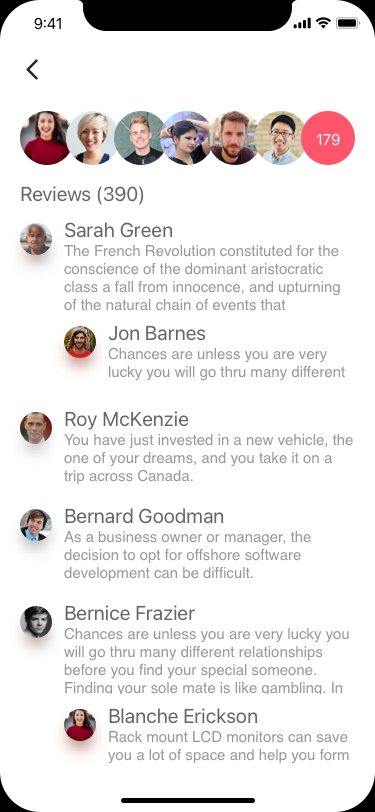
Text in this UI design:
Sarah Green
The French Revolution constituted for the conscience of the dominant aristocratic class a fall from innocence, and upturning of the natural chain of events that resounded all over Europe
Jon Barnes
Chances are unless you are very lucky you will go thru many different relationships before you find your special someone. Finding your sole mate is like gambling. In poker and blackjack you may have to play dozens of hands until you get a winning hand, and it is the same with relationships.

During your life you will probably meet some people who seem like they may be the one, or that they are close, but still have the feeling that something else is missing. My advice is that if you are not happy, because something seems like it is missing, then it usually is not right.

Before I found my special someone, I was in a relationship for over 10 years, and I thought everything was great, until I started to seriously consider getting married. Then I noticed that we had so little in common and in reality wanted so many different things out of life and one day we both realized there was much about each of us that we both wanted from someone, but it was not us that we wanted.

Then one day I decided I had enough of trying to go to clubs and bars to meet people. I was sick and tired of trying to find someone in the time it takes to finish a drink. It always seemed the ladies I would meet were all wrong for me, or they seemed great after talking to them for 5 minutes but they seemed to have no interest in me.

Then one day I had an idea, it was not an original idea but I decided to use the internet to try to find the right person for me. So I proceeded to make a myspace profile. On this page I tried to put the real me and not the funny guy trying to be charming that was looking for love at the bar.

And as I would at the poker rooms I went all in, I poured my heart and sole into this. I wrote what I wanted and wrote down who I truly think I am and not who I want to be, and I was rewarded by 1 email responding to my site.

It was amazing; the response I got was like a dream. Imagine you are sitting in a Las Vegas casino playing poker. You are down to your last few dollars, you go all in and you wind up being dealt a Royal Flush, and suddenly the sky is bluer, the grass is greener, and all your worries seem to just fade away.

At first things were a little awkward for the both of us. We decided to hold of on actually meeting until we got to know each other first. We spent a month just talking everyday on the internet. You can really open up to someone and show them the real you and not have to worry about rejection on the internet, after all you are just a faceless ghost, and if things don’t work out you could be sitting next to her on the bus one day without ever knowing it.

The key to finding happiness is realizing you are going to bust more then you are going to get blackjack, but you must keep trying, trying to remember you only need to find the real thing once.
Roy McKenzie
You have just invested in a new vehicle, the one of your dreams, and you take it on a trip across Canada.
Bernard Goodman
As a business owner or manager, the decision to opt for offshore software development can be difficult.
Bernice Frazier
Chances are unless you are very lucky you will go thru many different relationships before you find your special someone. Finding your sole mate is like gambling. In poker and blackjack you may have to play dozens of hands until you get a winning hand, and it is the same with relationships.

During your life you will probably meet some people who seem like they may be the one, or that they are close, but still have the feeling that something else is missing. My advice is that if you are not happy, because something seems like it is missing, then it usually is not right.

Before I found my special someone, I was in a relationship for over 10 years, and I thought everything was great, until I started to seriously consider getting married. Then I noticed that we had so little in common and in reality wanted so many different things out of life and one day we both realized there was much about each of us that we both wanted from someone, but it was not us that we wanted.

Then one day I decided I had enough of trying to go to clubs and bars to meet people. I was sick and tired of trying to find someone in the time it takes to finish a drink. It always seemed the ladies I would meet were all wrong for me, or they seemed great after talking to them for 5 minutes but they seemed to have no interest in me.

Then one day I had an idea, it was not an original idea but I decided to use the internet to try to find the right person for me. So I proceeded to make a myspace profile. On this page I tried to put the real me and not the funny guy trying to be charming that was looking for love at the bar.

And as I would at the poker rooms I went all in, I poured my heart and sole into this. I wrote what I wanted and wrote down who I truly think I am and not who I want to be, and I was rewarded by 1 email responding to my site.

It was amazing; the response I got was like a dream. Imagine you are sitting in a Las Vegas casino playing poker. You are down to your last few dollars, you go all in and you wind up being dealt a Royal Flush, and suddenly the sky is bluer, the grass is greener, and all your worries seem to just fade away.

At first things were a little awkward for the both of us. We decided to hold of on actually meeting until we got to know each other first. We spent a month just talking everyday on the internet. You can really open up to someone and show them the real you and not have to worry about rejection on the internet, after all you are just a faceless ghost, and if things don’t work out you could be sitting next to her on the bus one day without ever knowing it.

The key to finding happiness is realizing you are going to bust more then you are going to get blackjack, but you must keep trying, trying to remember you only need to find the real thing once.
Blanche Erickson
Rack mount LCD monitors can save you a lot of space and help you form a convenient and efficient desktop for your work or home study. The rack mount is set up so that the keyboard and LCD monitor are on a sliding rack that lest you move them out from your desk or over it. Once you decide to invest in the rack mount LCD monitor, you will have to install the rack and the monitor. Here, then, are steps in installing rack mount LCD monitors.

The first step in installing rack mount LCD monitors is to get out and get one. They are available at most any home office or electronics store. Since the rack mounts are becoming more popular, they are easier to find now then aver before. Once you have your set, bring it home and spread all of the parts out along with the instructions so you can find what you need.

The first step will be to install the slides on your desk. Some rack mounting sets will include slides that are “handed.” That means that each slide is assigned a side of the monitor rack, but there are also sets where either slide can go on either side. Consult the instructions with your set to make sure you have mounted them correctly.

Next of the steps in installing rack mount LCD monitors is to hook up the cable bracket if your set has one. The cable bracket will keep the computer cables from being tangled up in the apparatus of your rack mount. Generally these will go to the rear of the entire mount system.

Third, you will likely be required to install the fixed mounts. These are what will keep the apparatus stable and secure with your computer monitor in it. Follow directions carefully so that you can be sure to get everything installed tightly. This is what will keep your monitor safe, so double check all screws and studs. They will connect to the system which will then connect to the slides you installed to begin with.

Once that is all installed, it is time to get your LCD monitor put into the rack mount. This will allow you to slide your monitor and keyboard in and out from the desk. Overall it will save you a great deal of space. Make sure you carefully follow the directions and precautions contained in them. That will keep your equipment safe and your system stable. Once installed, you will be able to start using everything immediately.

Knowing the basic steps in installing rack mount LCD monitors will give you a head start when you go to install yours. You will be able to easily slide your monitor and keyboard in and out saving space and making you more comfortable. Once you get used to it, you will be in love with your rack mounted LCD monitor. Just make sure you follow directions carefully and double check every step of your installation. Before you know it, you will have a rack mounted LCD monitor ready to go.
Reviews (390)
179